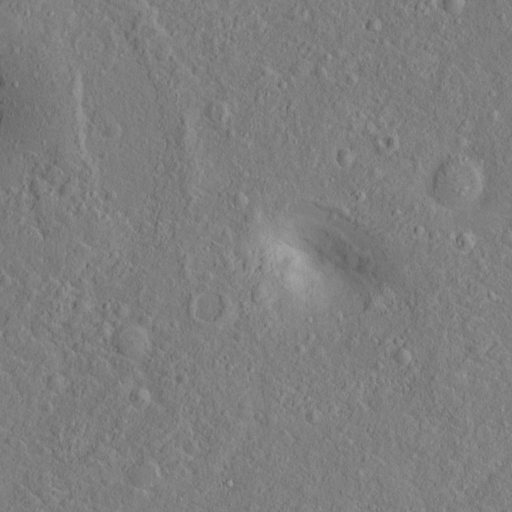
Objects detected: cone